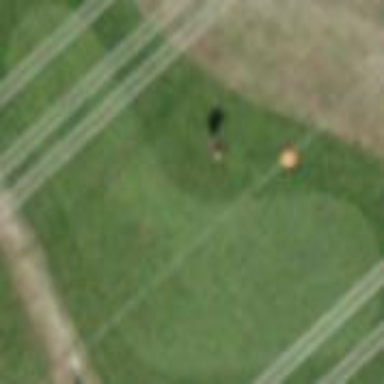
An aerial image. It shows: Golf tee.